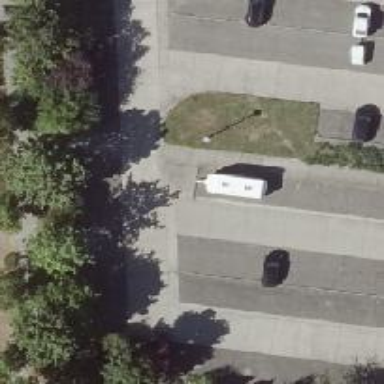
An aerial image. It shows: Footway with concrete surface.